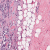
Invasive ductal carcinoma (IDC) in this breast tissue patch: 1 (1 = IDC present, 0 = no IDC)